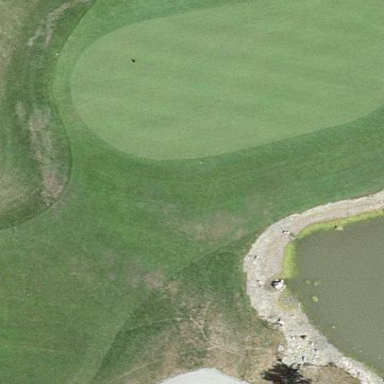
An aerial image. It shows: Golf green.